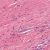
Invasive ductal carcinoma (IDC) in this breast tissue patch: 0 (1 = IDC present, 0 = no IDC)